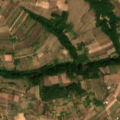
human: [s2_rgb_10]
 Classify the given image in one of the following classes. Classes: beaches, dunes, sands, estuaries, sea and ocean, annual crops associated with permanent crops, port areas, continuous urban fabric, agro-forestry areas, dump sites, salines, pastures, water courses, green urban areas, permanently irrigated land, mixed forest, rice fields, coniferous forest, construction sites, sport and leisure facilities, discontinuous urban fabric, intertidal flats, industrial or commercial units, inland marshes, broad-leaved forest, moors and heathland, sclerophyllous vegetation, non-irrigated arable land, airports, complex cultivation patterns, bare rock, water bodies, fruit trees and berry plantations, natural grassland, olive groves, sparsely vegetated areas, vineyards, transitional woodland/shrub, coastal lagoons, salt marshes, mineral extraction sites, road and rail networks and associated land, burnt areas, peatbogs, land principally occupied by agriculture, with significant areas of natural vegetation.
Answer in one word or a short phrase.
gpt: complex cultivation patterns, broad-leaved forest